Interaction volume radius: 5 \u00c5
Interaction volume height: 15 \u00c5
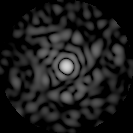
Disorder parameter: 0.8235